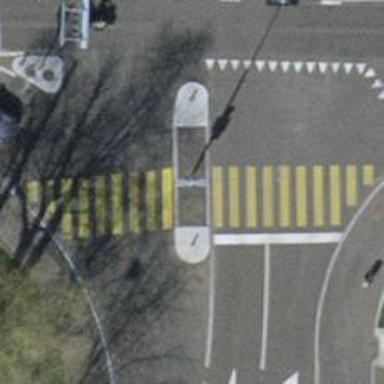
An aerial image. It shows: Road crossing with traffic signals and island.